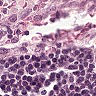
Metastatic tissue present: no